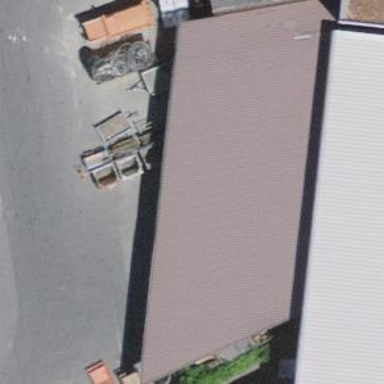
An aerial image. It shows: View of roof of building.